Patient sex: M
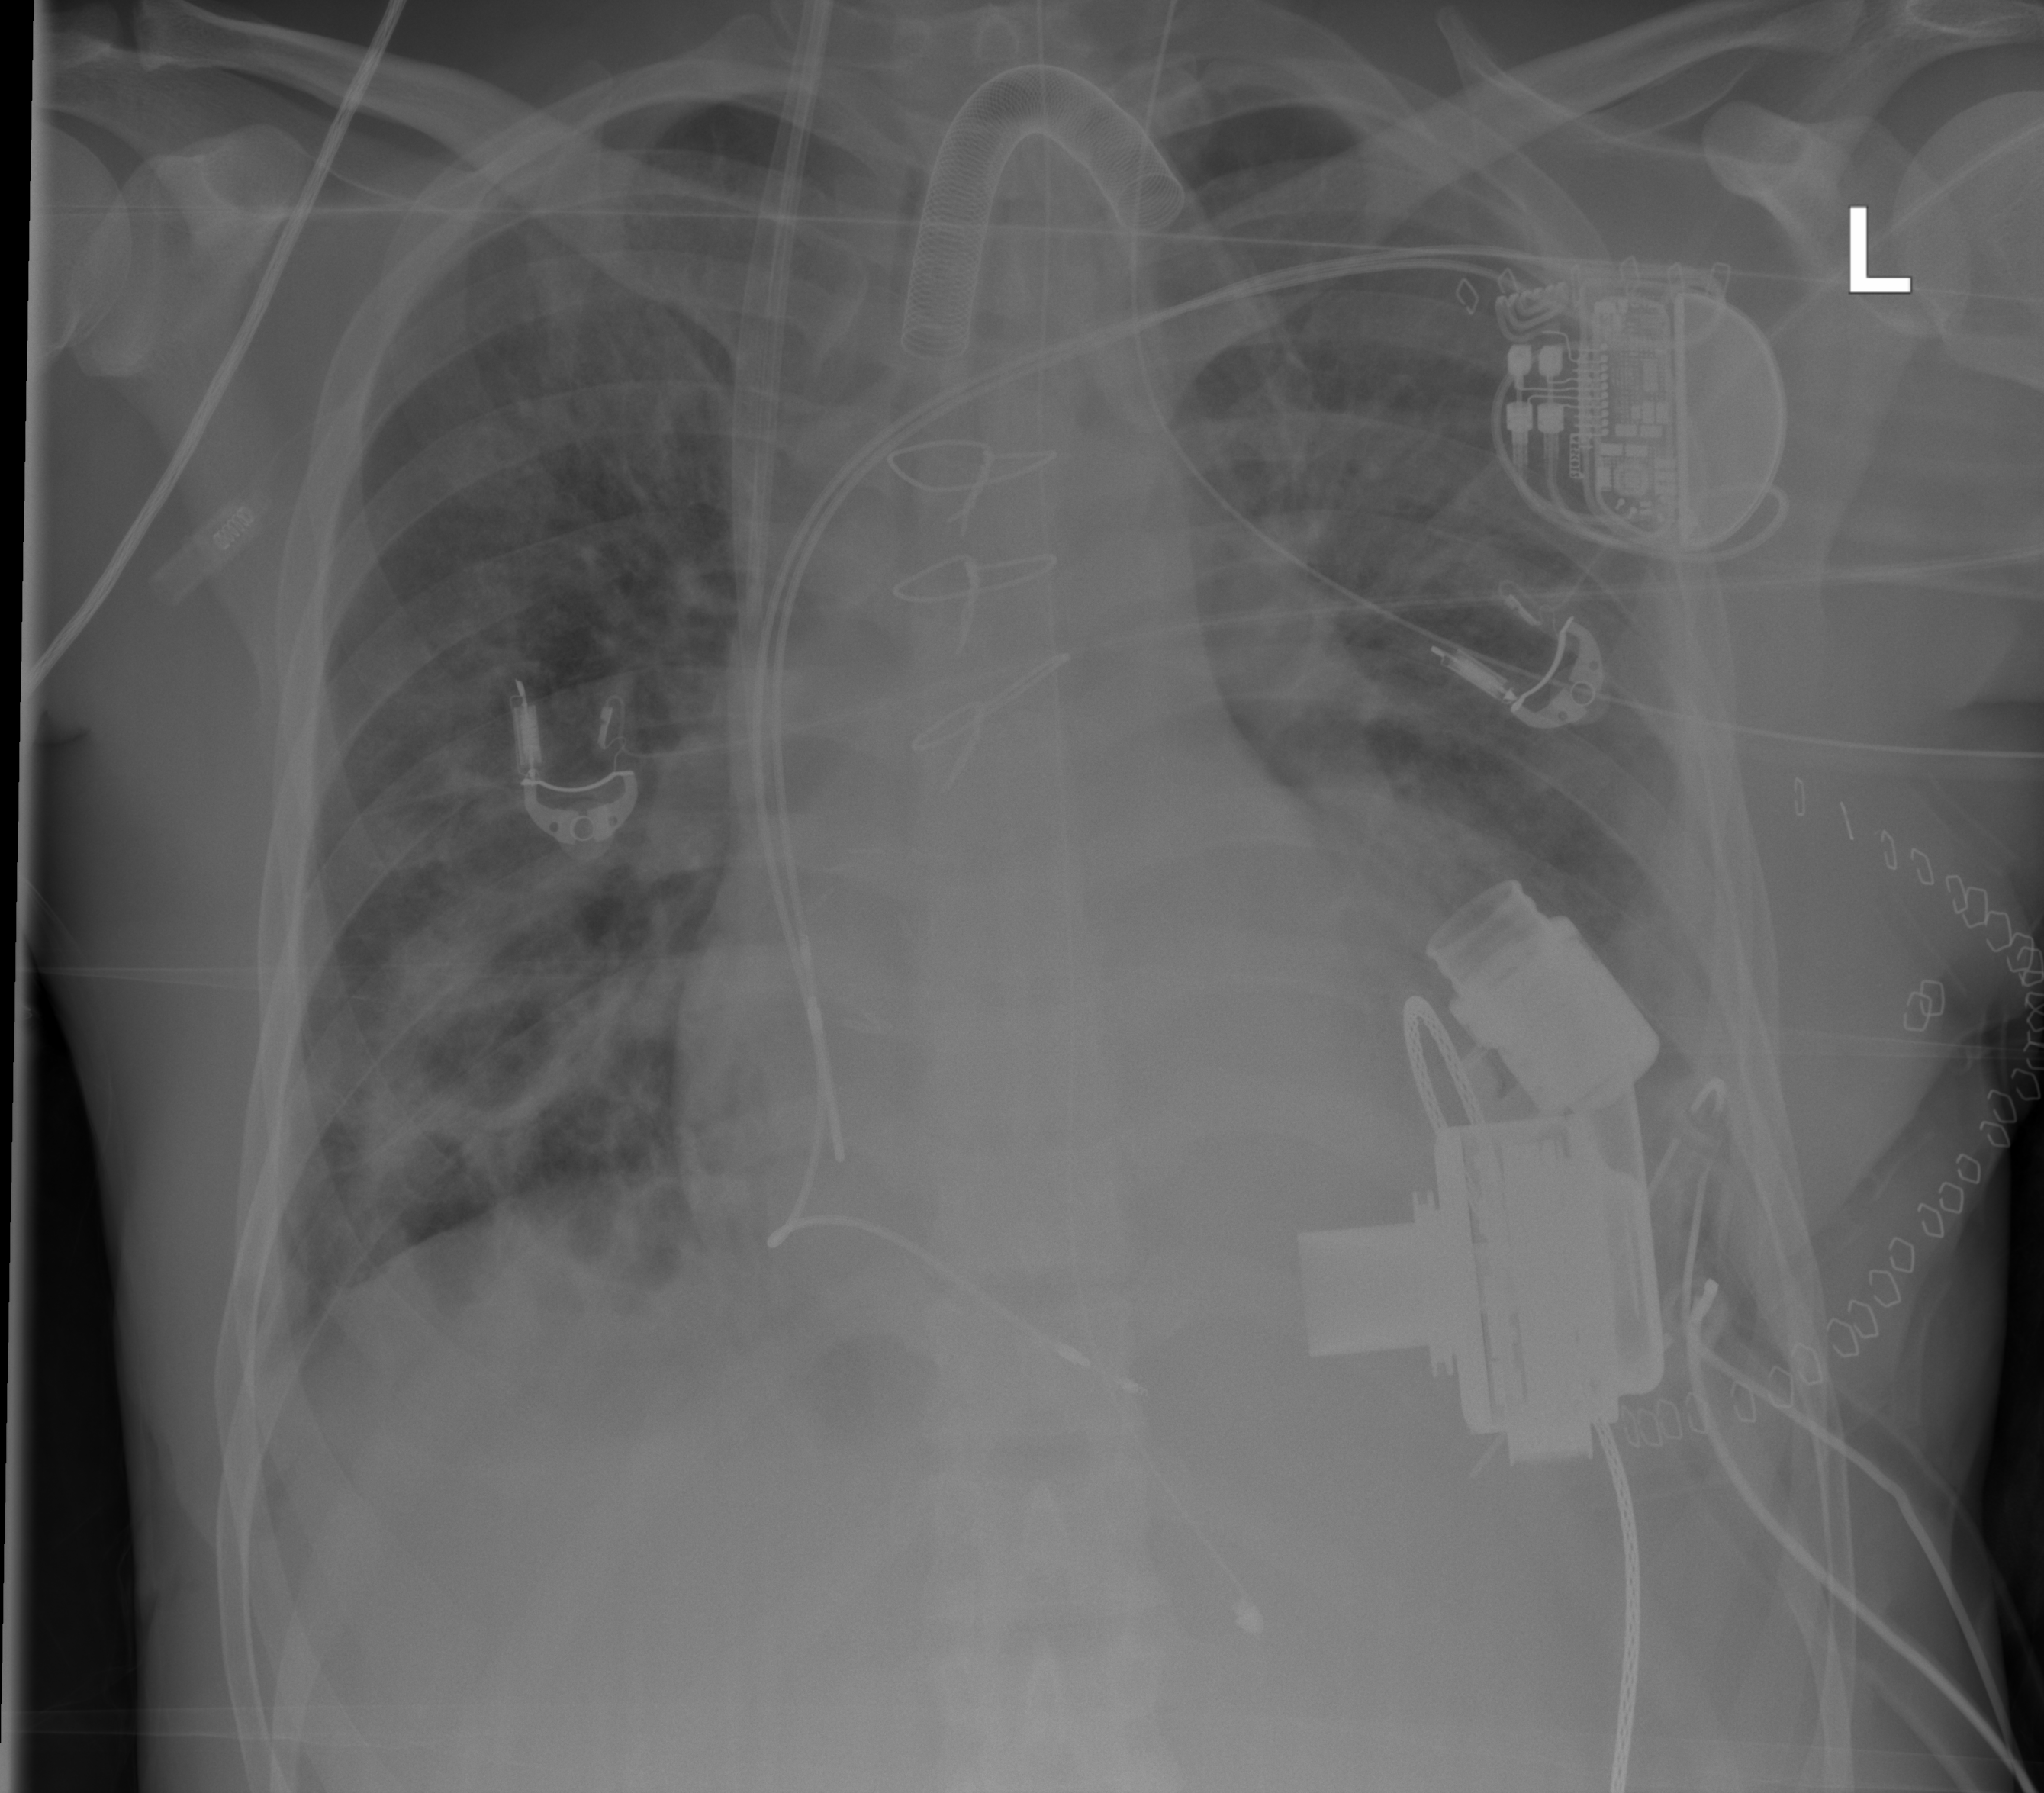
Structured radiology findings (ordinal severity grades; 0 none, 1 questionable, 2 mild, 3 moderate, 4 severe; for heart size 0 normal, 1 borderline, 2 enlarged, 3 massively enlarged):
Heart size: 2
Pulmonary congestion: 2
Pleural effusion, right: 2
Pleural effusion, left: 3
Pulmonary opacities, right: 2
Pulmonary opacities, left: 2
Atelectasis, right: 2
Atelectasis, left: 2